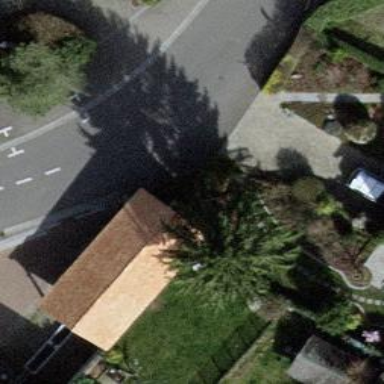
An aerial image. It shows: Evergreen needle-leaved tree.